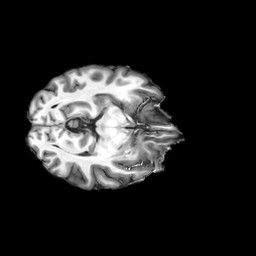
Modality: T1w
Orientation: axial
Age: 38
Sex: male
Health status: ill